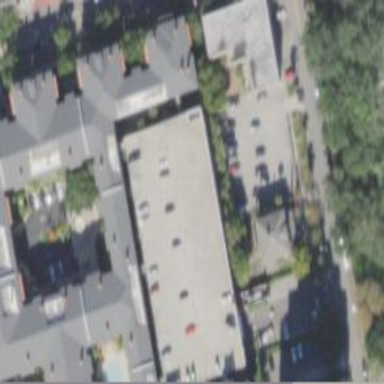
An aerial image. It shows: Multi-storey parking building.